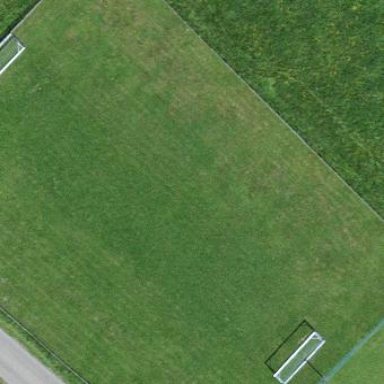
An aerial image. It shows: Soccer pitch with grass surface for leisure land.